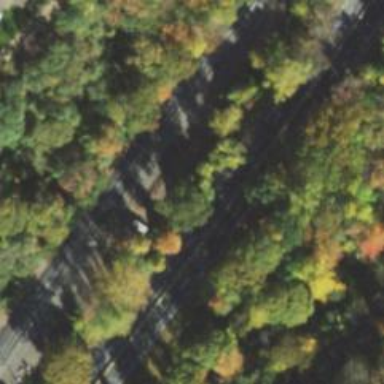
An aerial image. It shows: Electrified railway with rail tracks.